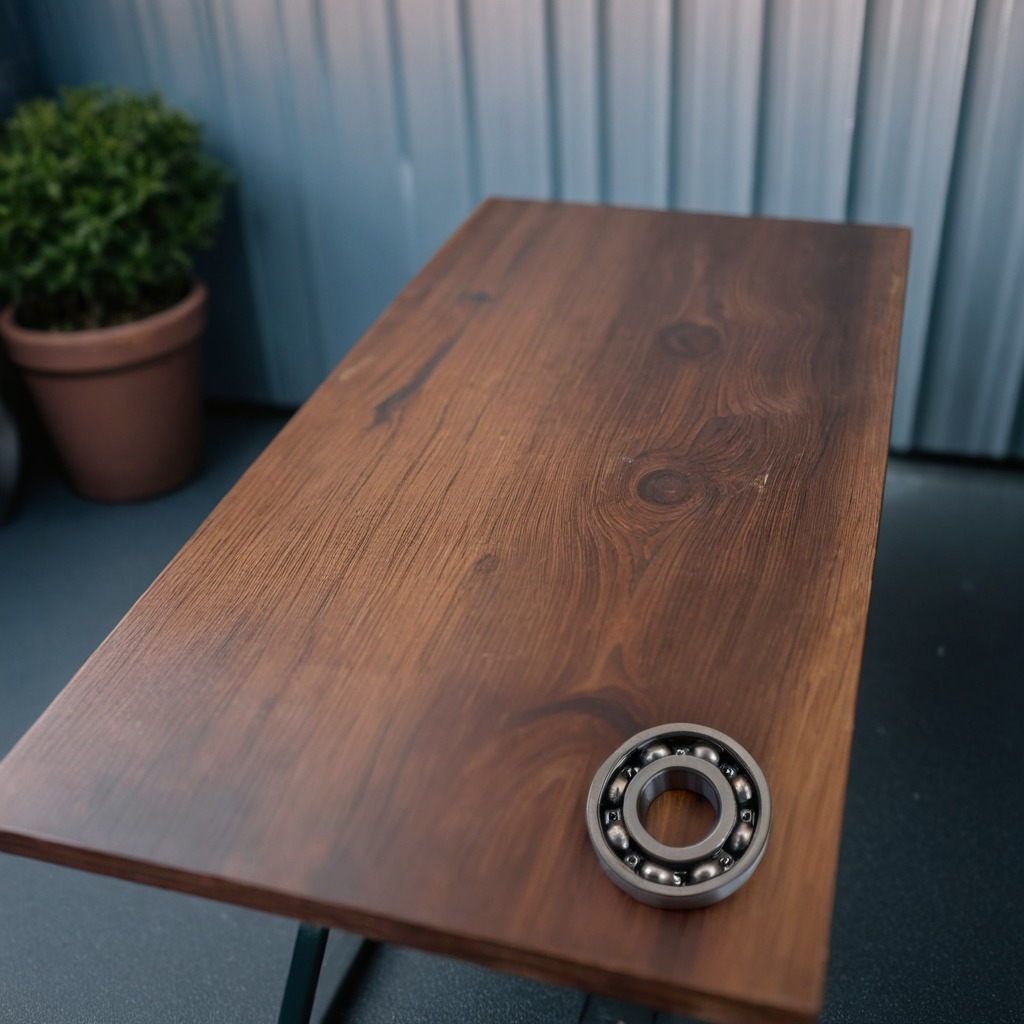
A metal ball bearing is lying on the old table.